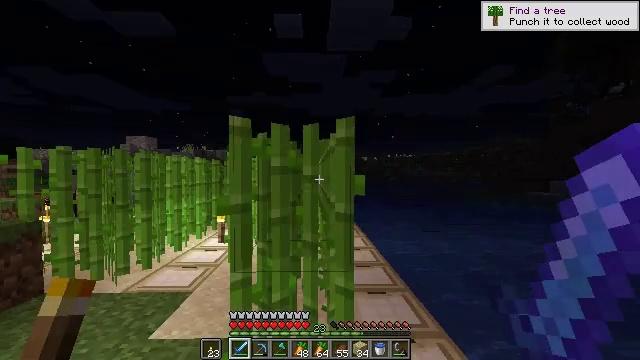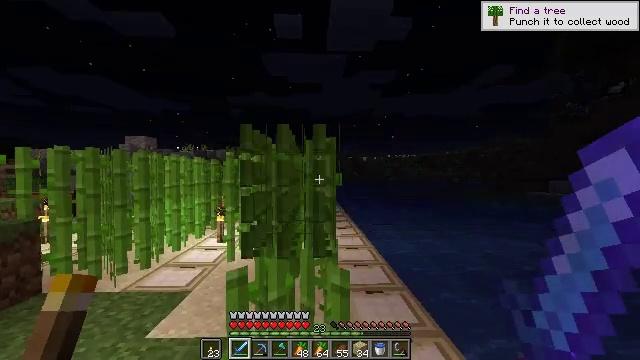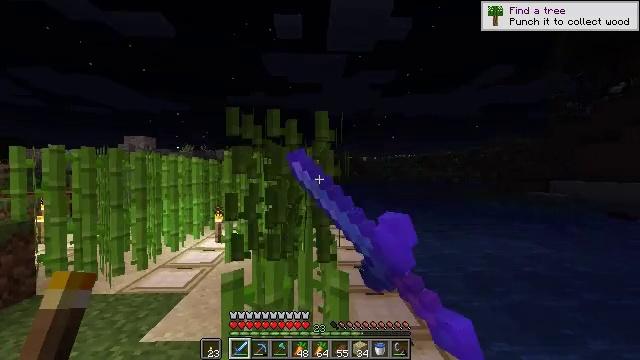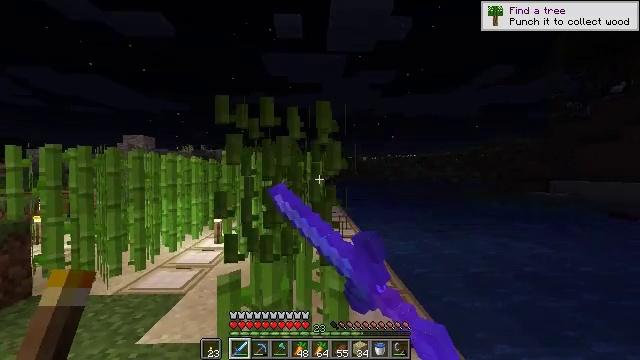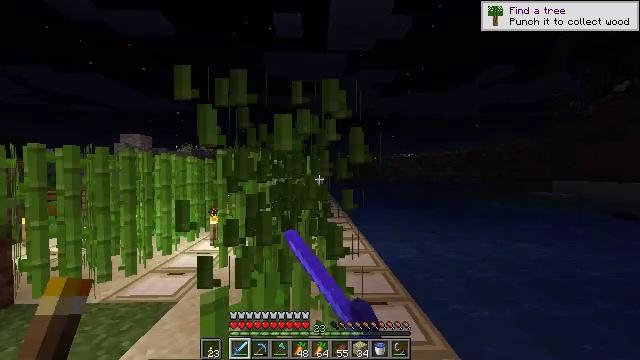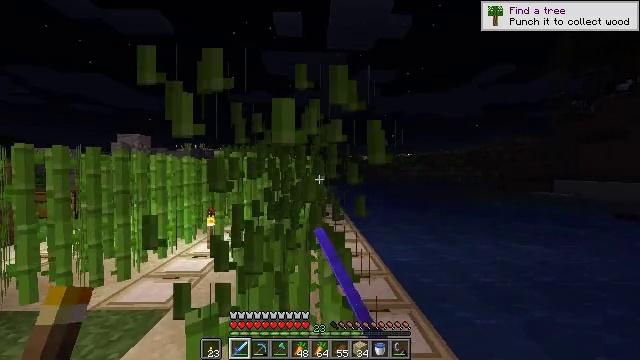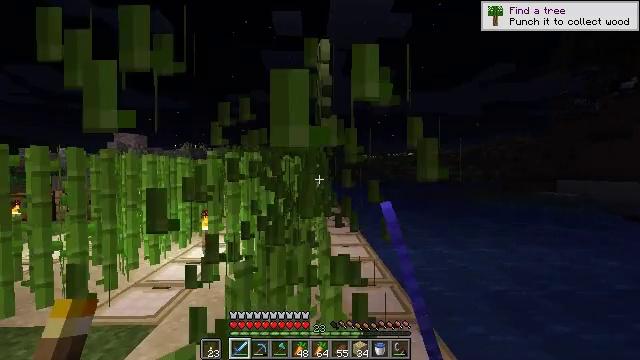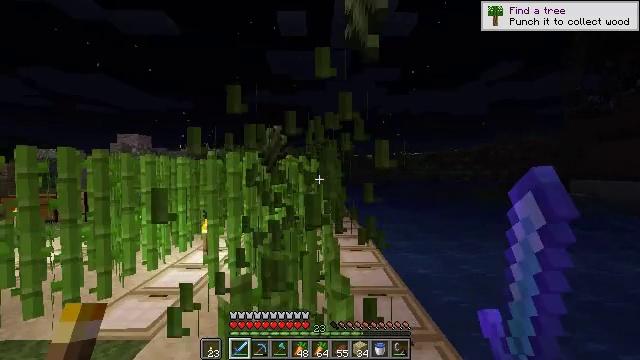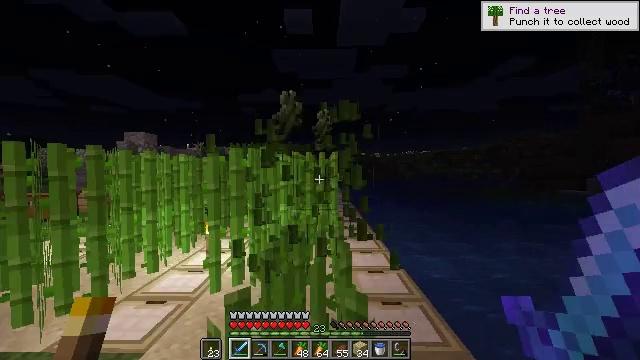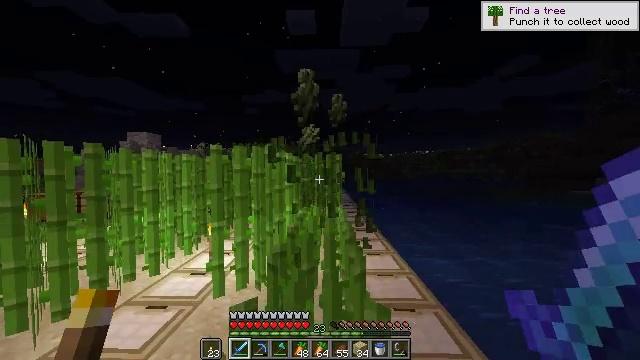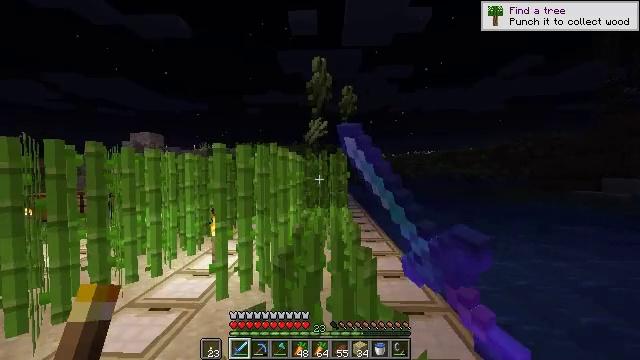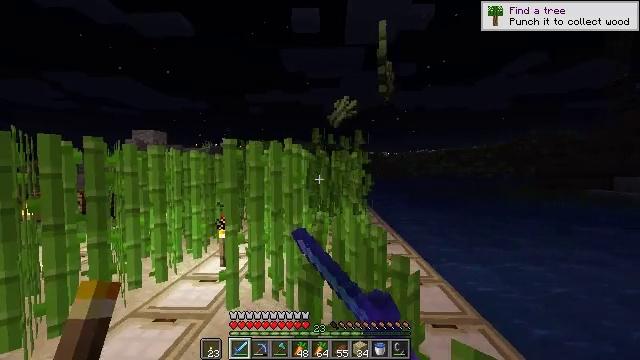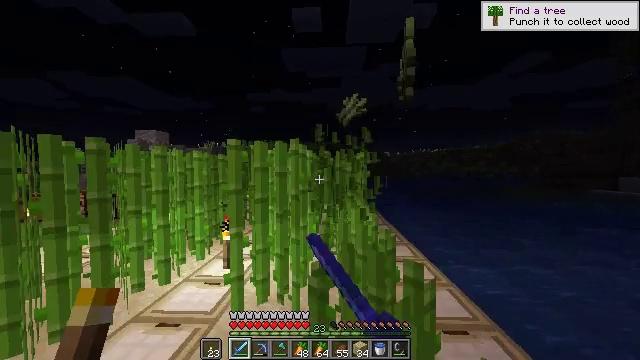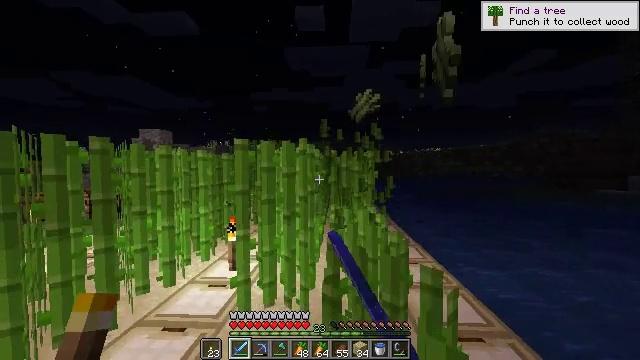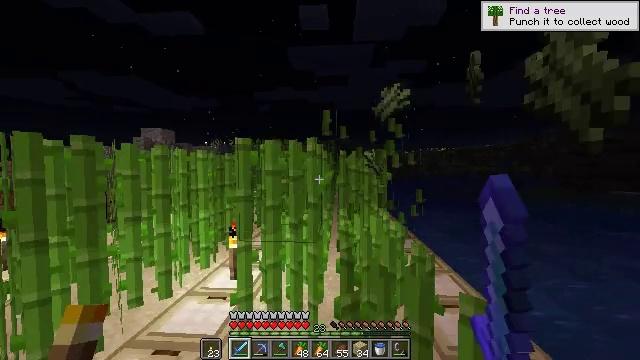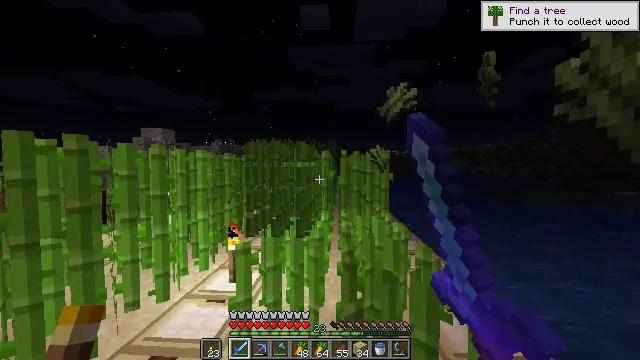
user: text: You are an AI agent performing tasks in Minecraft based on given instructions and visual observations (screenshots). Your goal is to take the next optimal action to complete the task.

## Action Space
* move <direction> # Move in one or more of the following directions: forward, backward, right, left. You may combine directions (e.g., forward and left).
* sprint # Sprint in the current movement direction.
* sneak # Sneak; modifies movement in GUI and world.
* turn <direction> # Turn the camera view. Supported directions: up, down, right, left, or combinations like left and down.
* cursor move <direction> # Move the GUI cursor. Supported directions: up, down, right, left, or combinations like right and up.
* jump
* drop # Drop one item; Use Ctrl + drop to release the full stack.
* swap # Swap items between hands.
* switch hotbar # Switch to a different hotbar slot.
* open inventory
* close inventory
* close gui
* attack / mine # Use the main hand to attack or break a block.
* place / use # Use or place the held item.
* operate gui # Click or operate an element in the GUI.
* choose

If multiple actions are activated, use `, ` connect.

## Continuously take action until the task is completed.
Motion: motion action
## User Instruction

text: Cut down the sugar cane stalks.
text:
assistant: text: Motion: attack / mine
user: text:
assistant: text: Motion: move forward, attack / mine
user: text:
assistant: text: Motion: move forward, attack / mine
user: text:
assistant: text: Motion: move forward, attack / mine
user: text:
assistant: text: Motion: move forward, attack / mine
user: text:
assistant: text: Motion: move forward, attack / mine
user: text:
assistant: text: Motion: move forward, turn left, attack / mine
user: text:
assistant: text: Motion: move forward, turn left, attack / mine
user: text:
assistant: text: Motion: move forward and move left, attack / mine
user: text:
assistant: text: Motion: move forward and move left, attack / mine
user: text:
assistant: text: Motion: move forward and move left, attack / mine
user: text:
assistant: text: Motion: move forward and move left, attack / mine
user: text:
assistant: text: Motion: move forward, attack / mine
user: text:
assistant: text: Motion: move forward, attack / mine
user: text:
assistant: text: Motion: move forward, attack / mine
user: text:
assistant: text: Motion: move forward, attack / mine
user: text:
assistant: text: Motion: move forward, attack / mine
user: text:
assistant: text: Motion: move forward, attack / mine
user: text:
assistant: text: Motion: move forward, attack / mine
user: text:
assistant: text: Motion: move forward, attack / mine
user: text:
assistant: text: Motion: move forward, attack / mine
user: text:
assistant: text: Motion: move forward, attack / mine
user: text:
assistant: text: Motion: move forward, attack / mine
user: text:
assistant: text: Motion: move forward, attack / mine
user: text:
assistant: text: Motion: move forward and move right, turn right, attack / mine
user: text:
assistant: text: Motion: move forward and move right, turn right, attack / mine
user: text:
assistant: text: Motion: move forward and move right, turn right, attack / mine
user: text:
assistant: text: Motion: move forward and move right, attack / mine
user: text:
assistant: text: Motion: move forward, attack / mine
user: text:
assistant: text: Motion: move forward, attack / mine